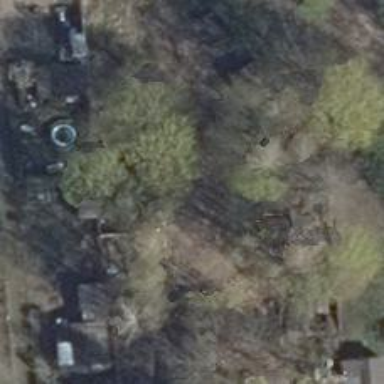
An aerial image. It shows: Garden in greenfield area.